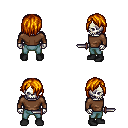
a pixel art fantasy rpg character, male body template, skeleton, brown long-sleeve shirt, teal pants, dark blonde bangs hairstyle, black shoes, dagger, four views (front, back, left, right), 2x2 character sprite sheet, small pixel art, hard edges, no anti-aliasing